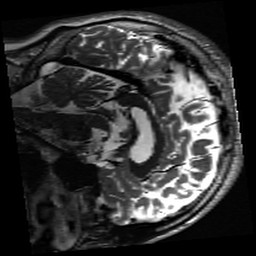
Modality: inplaneT2
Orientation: sagittal